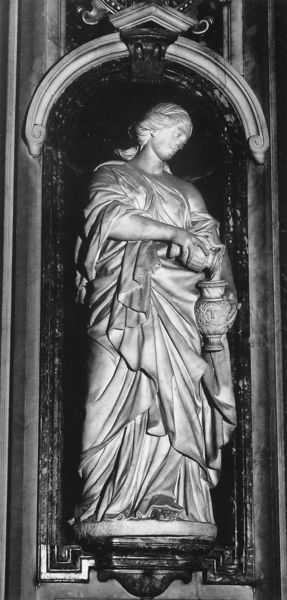
Titel: Temperantia
Künstler: Domenico Guidi
Standort: Rom, Il Gesù, cappella Cerri (EU - I - Latium)
Schlagwörter: wasser, weiß, frau, marmor, schwarz, gebäude, arm, rahmen, sockel, stein, kirche, figur, gewand, kelch, krug, skulptur, statue, bogen, italien, wein, faltenwurf, foto, nische, schwarzweiß, rom, krüge, toga, heiliger, rennaissance, attribut, ikonographie, gießen, karafe, blitzlicht, mäßigkeit